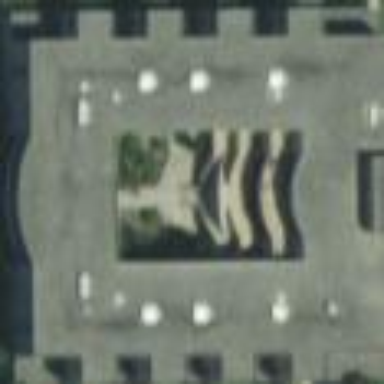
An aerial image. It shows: Part of building.